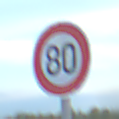
Verkehrszeichen: Geschwindigkeit80
Umgebung: Outdoor, Beach
Tageszeit: SunriseSunset
Wetter: PartlyCloudy
Licht: Natural
Jahreszeit: NotSpecified
Kontrast: LowContrast